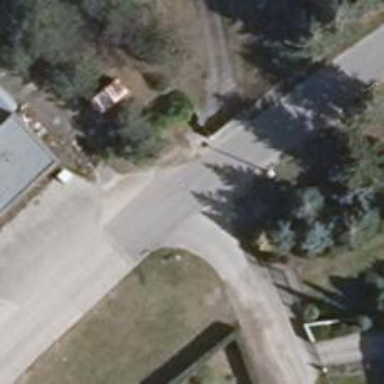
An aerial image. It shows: Unclassified road with asphalt surface.